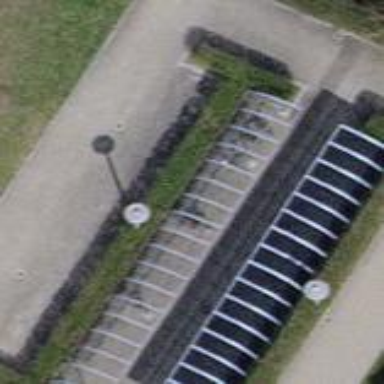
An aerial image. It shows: Bicycle parking area with lockers available.